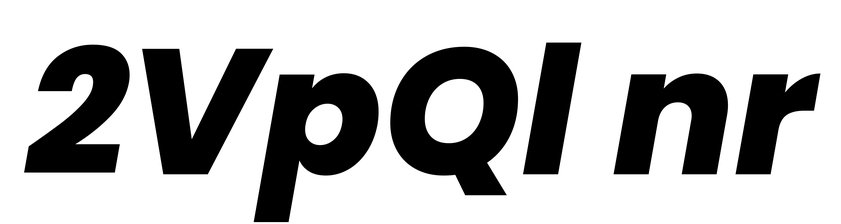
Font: Poppins-ExtraBoldItalic